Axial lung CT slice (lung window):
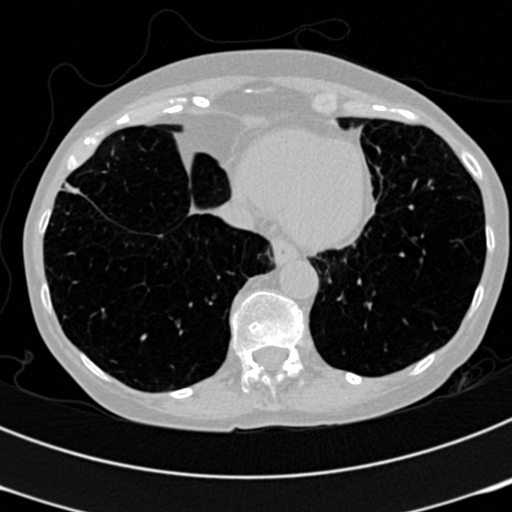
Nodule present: no